Question: I'm trying to make a touch-based scrolling 'MovieClip' with many buttons. I want that button to move according to the movieclip's 'mouseDown' or 'mouseUp' events. I hope someone can help me with this problem.
'''
var maxY:Number = 725;
var minY:Number = 350;
var _startY:Number;
var _startMouseY:Number;
addEventListener(MouseEvent.MOUSE_DOWN, mouseDownHandler);
function mouseDownHandler(event:MouseEvent):void {
_startY = davies.y;
_startY = toa.y;
_startMouseY = mouseY;
stage.addEventListener(MouseEvent.MOUSE_MOVE, stage_mouseMoveHandler, false, 0, true);
stage.addEventListener(MouseEvent.MOUSE_UP, stage_mouseUpHandler, false, 0, true);
}
function stage_mouseMoveHandler(event:MouseEvent):void {
var offsetY:Number = mouseY - _startMouseY;
background_scroll_product.y = Math.max(Math.min(maxY, _startY + offsetY), minY);
davies.y = Math.max(Math.min(maxY, _startY + offsetY), minY);
toa.y = Math.max(Math.min(maxY, _startY + offsetY), minY);
}
function stage_mouseUpHandler(event:MouseEvent):void {
stage.removeEventListener(MouseEvent.MOUSE_MOVE, stage_mouseMoveHandler);
stage.removeEventListener(MouseEvent.MOUSE_UP, stage_mouseUpHandler);
}
'''
Before and after scroll :

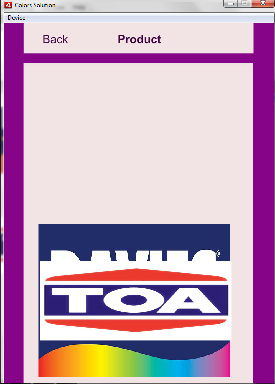
Answer: # Solution
Try replacing 'Math.max(Math.min(maxY, _startY + offsetY), minY);' with the following:
'''
clamp(mouseY - _startY + offsetY, minY, maxY);
function clamp(original:Number, low:Number, high:Number):Number {
return (original > high) ? high : (original < low) ? low : original;
}
'''
Move all of your content into a single container. It's easier to move a one object, rather than moving many objects.
'''
0:MainTimeline
0:background_scroll_product //.y += offsetY;
1:davies //.y += offsetY;
2:toa //.y += offsetY;
...
'''
'''
0:MainTimeline
0:container //.y += offsetY;
0:background_scroll_product
1:davies
2:toa
...
'''
# Demonstration
Below is code that you can drop into a new project and it will compile with a working scrolling container. Please be mindful that others will likely need a <URL> like this when you ask questions.
'''
var background_scroll_product, davies, toa;
demoSetup();
/* ^^^ Omit this if you already have these objects defined ^^^ */
// Create a container for our content.
var container:Sprite = new Sprite();
addChild(container);
// Put the content inside the container.
container.addChild(background_scroll_product);
container.addChild(davies);
container.addChild(toa);
// setup the min based on the size of the contents.
var loc:Object = {
"max":50,
"min":stage.stageHeight - container.height
};
addEventListener("mouseDown", mouseHandler);
function mouseHandler(e:Event):void {
switch (e.type) {
case "mouseDown":
loc.start = mouseY;
loc.container = container.y;
addEventListener("mouseUp", mouseHandler);
addEventListener("mouseMove", mouseHandler);
break;
case "mouseUp":
removeEventListener("mouseUp", mouseHandler)
removeEventListener("mouseMove", mouseHandler);
break;
case "mouseMove":
// Scroll the container.
container.y = clamp(mouseY - loc.start + loc.container, loc.min, loc.max);
break;
}
}
function clamp(original:Number, low:Number, high:Number):Number {
return (original > high) ? high : (original < low) ? low : original;
}
function demoSetup():void {
// This sets up a facsimile of the project, to create a Minimal, and Verifiable example.
var bg:Sprite = new Sprite();
bg.graphics.beginFill(0xA1A1A1);
bg.graphics.drawRect(0, 0, stage.stageWidth, stage.stageHeight);
bg.graphics.endFill();
addChild(bg);
background_scroll_product = new Shape();
background_scroll_product.graphics.beginFill(0xf0e3e5);
background_scroll_product.graphics.drawRect(0, 0, 250, 750);
background_scroll_product.graphics.endFill();
davies = new Shape();
davies.graphics.beginFill(0x243066);
davies.graphics.drawRect(0, 0, 200, 400);
davies.graphics.endFill();
davies.x = davies.y = 25;
toa = new Shape();
toa.graphics.beginFill(0xdc3734);
toa.graphics.drawRect(0, 0, 200, 200);
toa.graphics.endFill();
toa.x = 25;
toa.y = 525;
}
'''
---
# Response to FLA
I highly recommend you do not work with scenes, specifically because they create dirty states that are not imminently decipherable. In fact, as you appear to be working towards a mobile app, you should definitely consider using a full-fledge UI framework such as <URL>. Regardless...
The 'Timeline' tries to treat each frame as a unique state for the program. You can visually build a UI this way, but it is clunky. Furthermore, as you've discovered, when you mix <URL>'. You could place that inside your listener function for the back button.
Consider your Main Menu heiarchy:
'''
0: instance15 (Shape)
1: button_back (SimpleButton)
2: instance16 (StaticText)
3: container (Sprite)
'''
As you can see, layers '0' through '2' are your top menu objects. Moving 'container' behind the menu is as simple as calling <URL>, and setting the second argument to the '0' index.
'''
addChildAt(container, 0);
'''
The reason for this is that your content is not positioned at 'y:0'. If you want to fix that, either move the content to start at 'y:0', or add the offset of your first graphic to the min value...
'''
"min":this.loaderInfo.height - container.height - davies.y
'''